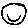
Label: smiley face